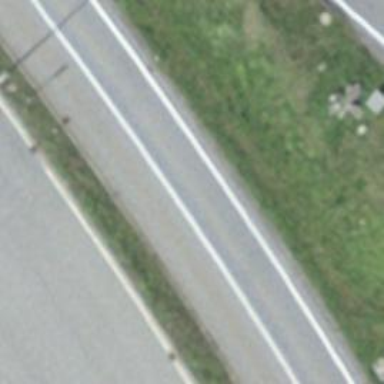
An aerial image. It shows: Tertiary road with asphalt surface.